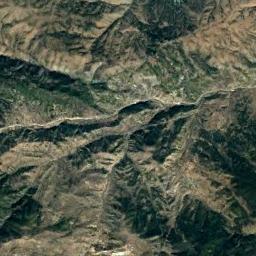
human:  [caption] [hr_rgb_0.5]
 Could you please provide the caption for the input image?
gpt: A path passes through the mountains .

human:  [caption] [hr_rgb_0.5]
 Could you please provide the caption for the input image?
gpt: The mountain is consist of half of green plants and half of bare land .

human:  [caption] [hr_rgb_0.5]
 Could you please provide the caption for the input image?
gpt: There is the mountain of uneven .

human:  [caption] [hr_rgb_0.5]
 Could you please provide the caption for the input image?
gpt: The folded mountain consists of some ridges and valleys and is covered with some vegetation .

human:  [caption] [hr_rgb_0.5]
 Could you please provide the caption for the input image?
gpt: There are some ridges on the green and brown mountain .